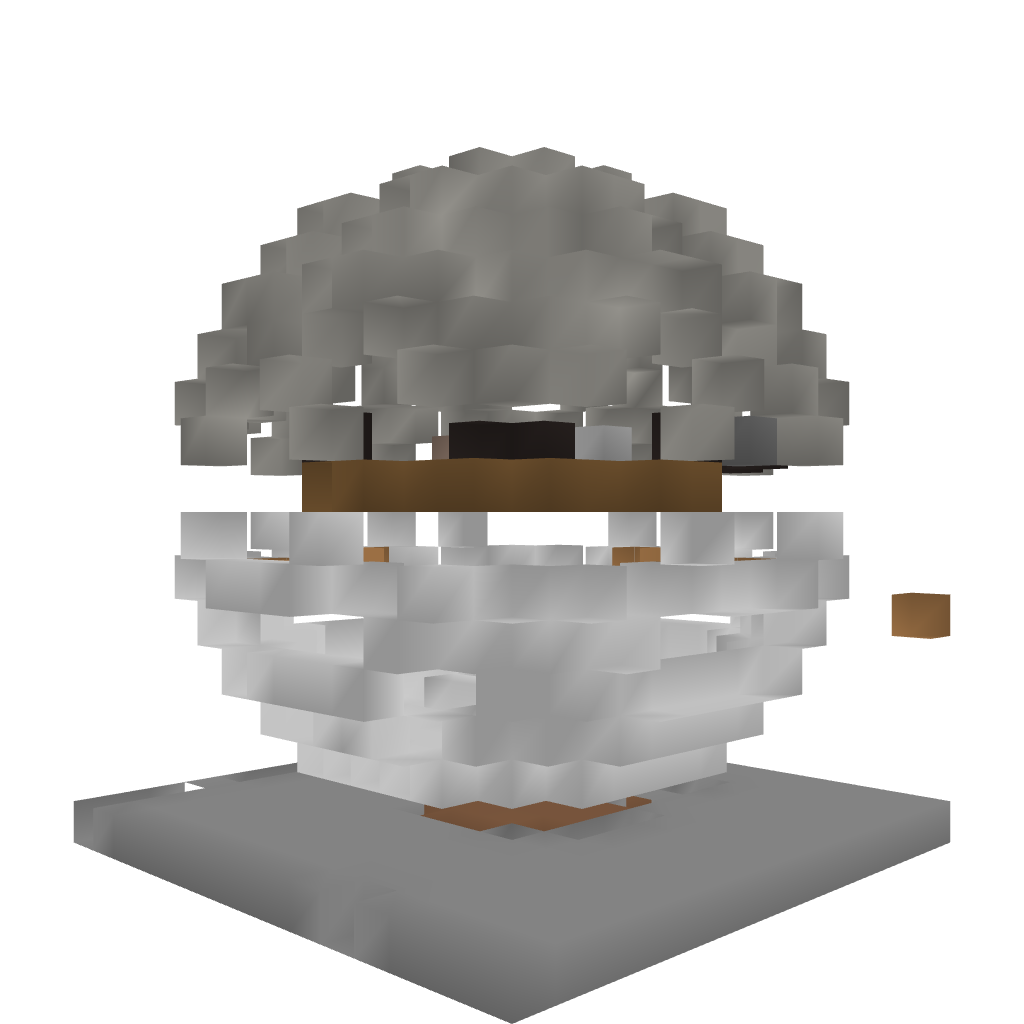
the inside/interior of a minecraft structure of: Sphere House